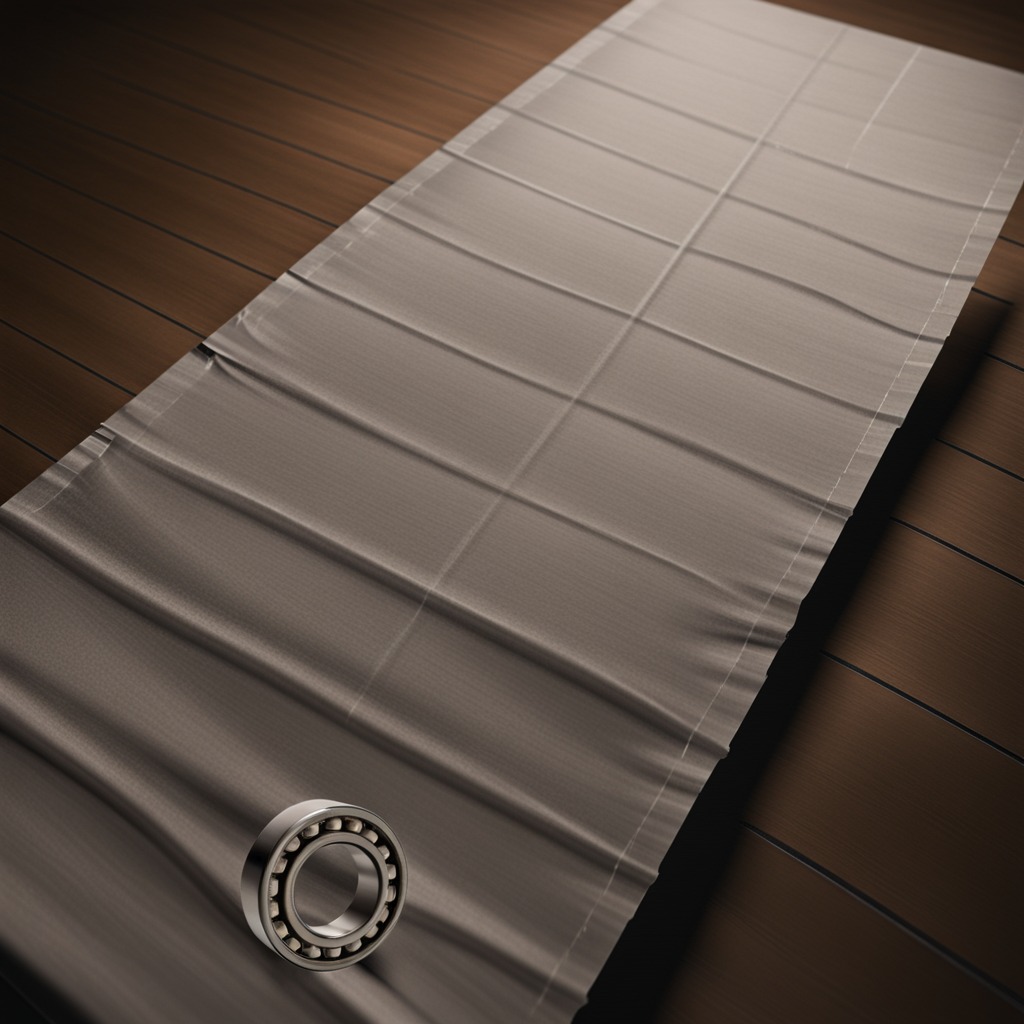
A metal ball bearing is lying on the wooden table.